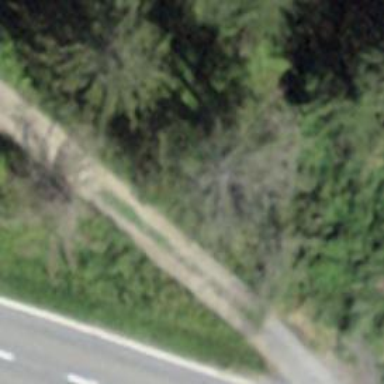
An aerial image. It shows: Well-maintained track road of grade 1.